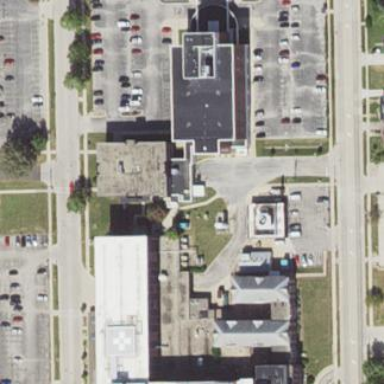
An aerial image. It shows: Healthcare facility identified as hospital.